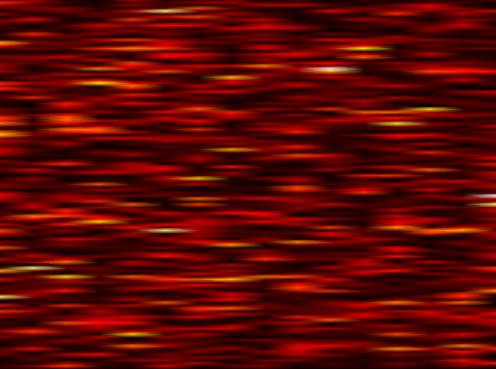
Label: FBMC